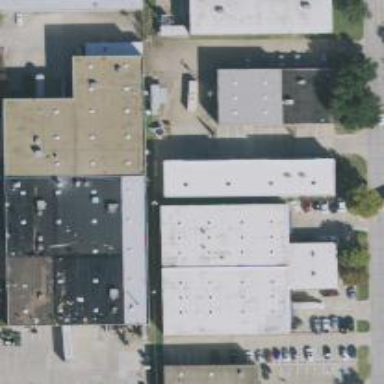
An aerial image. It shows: Warehouse building.